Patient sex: M
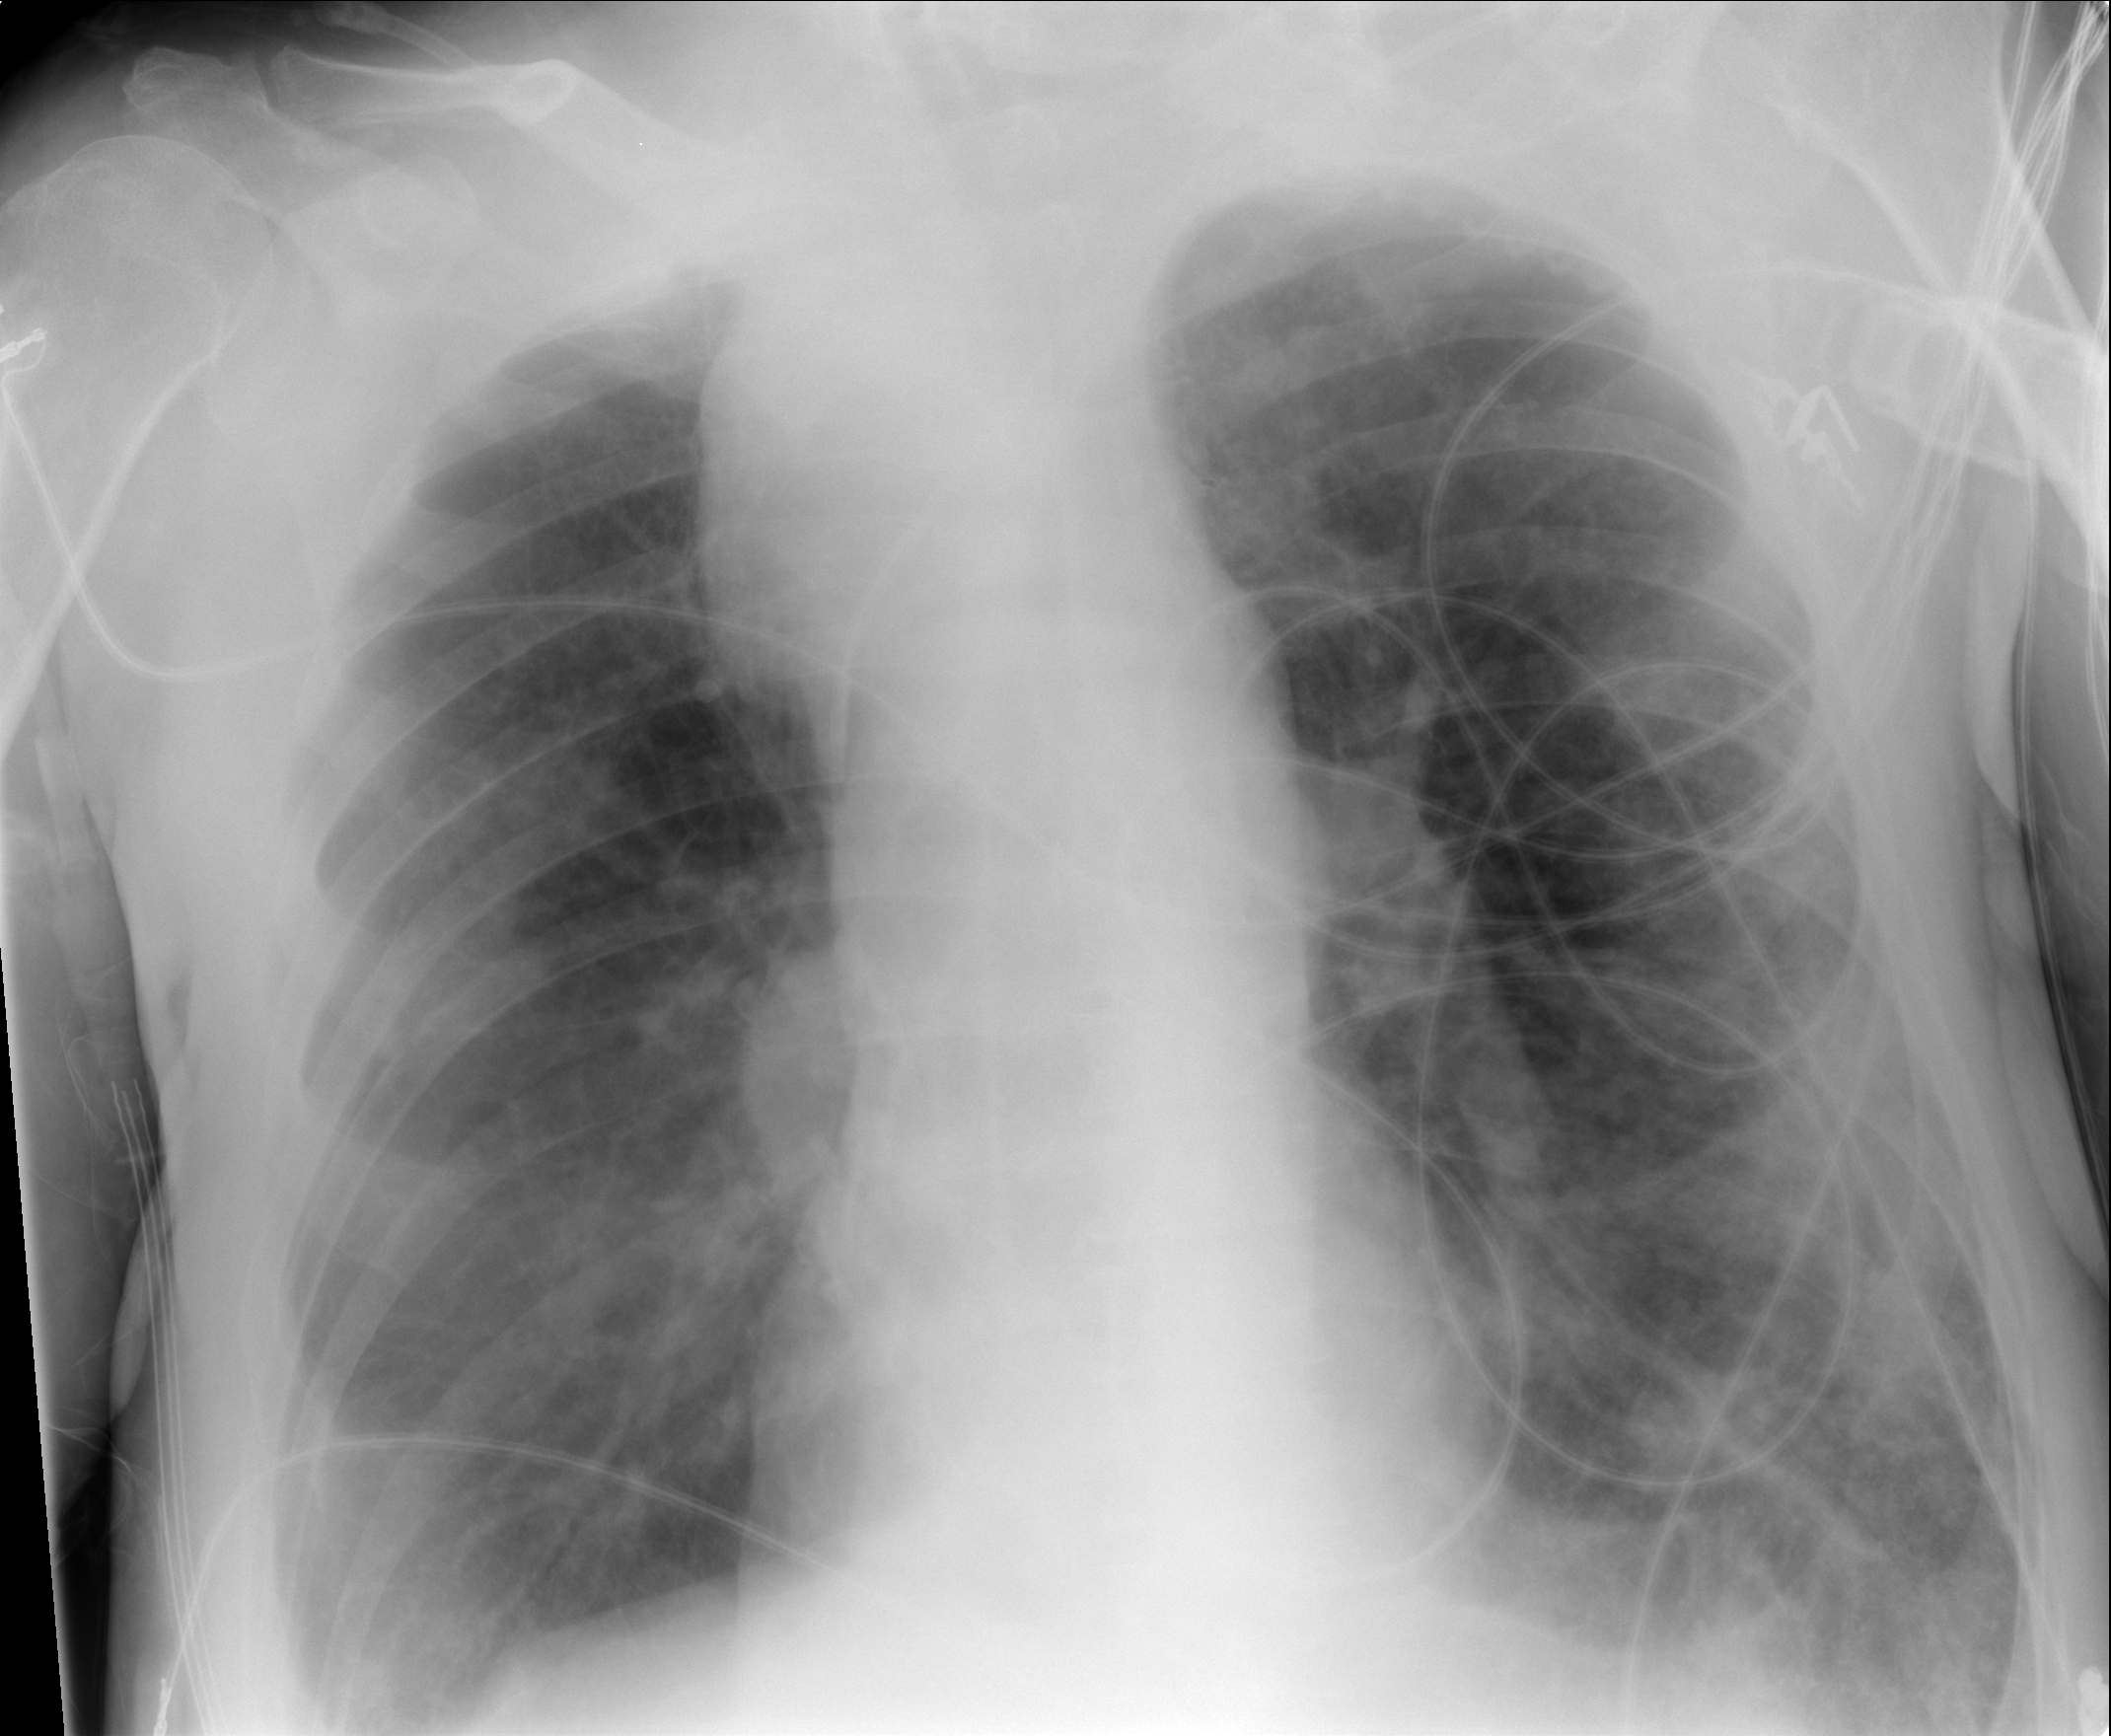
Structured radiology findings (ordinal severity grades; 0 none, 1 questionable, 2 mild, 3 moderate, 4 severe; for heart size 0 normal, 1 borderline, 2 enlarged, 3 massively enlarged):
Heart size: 0
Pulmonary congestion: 0
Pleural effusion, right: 0
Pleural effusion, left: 0
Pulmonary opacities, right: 0
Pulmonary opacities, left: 2
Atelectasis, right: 2
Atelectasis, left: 2